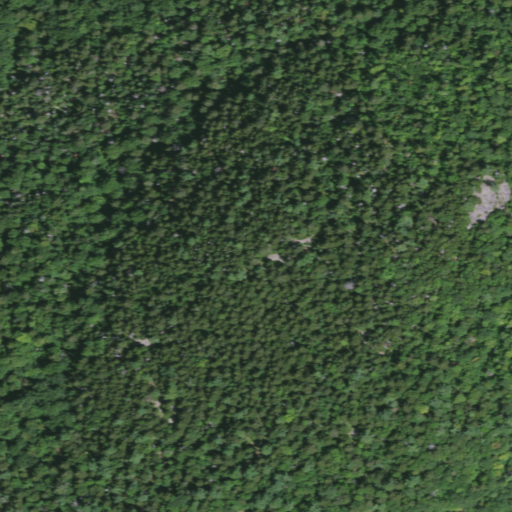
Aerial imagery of mountain in New York named Barton Mountain containing evergreen forest, mixed forest, and deciduous forest